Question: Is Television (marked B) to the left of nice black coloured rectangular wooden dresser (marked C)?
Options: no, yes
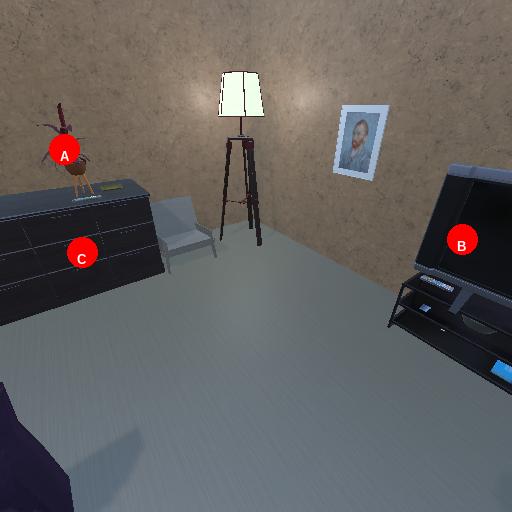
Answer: no